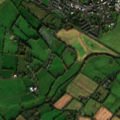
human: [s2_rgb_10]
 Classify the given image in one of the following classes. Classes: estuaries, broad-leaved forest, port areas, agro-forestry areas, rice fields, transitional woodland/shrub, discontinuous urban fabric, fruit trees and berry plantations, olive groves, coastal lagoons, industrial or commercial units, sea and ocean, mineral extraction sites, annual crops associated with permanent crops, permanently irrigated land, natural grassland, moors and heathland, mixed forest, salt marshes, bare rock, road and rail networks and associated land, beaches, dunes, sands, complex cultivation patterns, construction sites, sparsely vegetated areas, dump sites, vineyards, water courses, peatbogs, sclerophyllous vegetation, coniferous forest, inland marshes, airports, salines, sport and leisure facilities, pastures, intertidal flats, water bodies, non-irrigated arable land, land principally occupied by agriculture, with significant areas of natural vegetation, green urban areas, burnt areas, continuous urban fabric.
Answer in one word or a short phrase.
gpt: discontinuous urban fabric, non-irrigated arable land, pastures